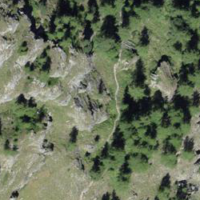
EUNIS habitat code: 26
Species observed at this site:
Rhododendron ferrugineum
Dryas octopetala